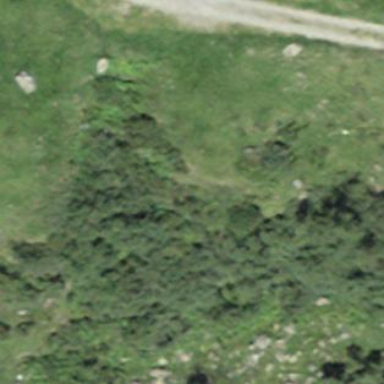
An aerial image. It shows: Patch of scrub vegetation.